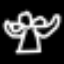
Label: angel